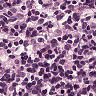
Metastatic tissue present: no